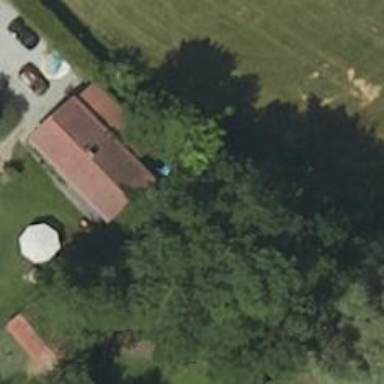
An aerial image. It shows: Shed.